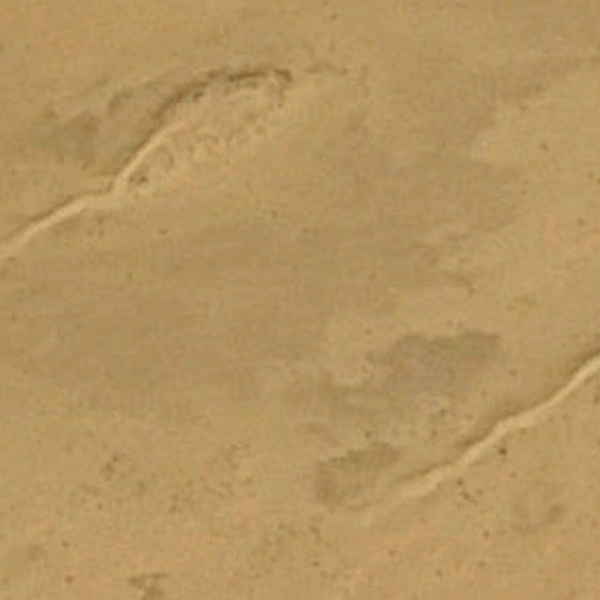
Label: Desert